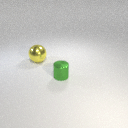
large yellow metal sphere behind small green metal cylinder